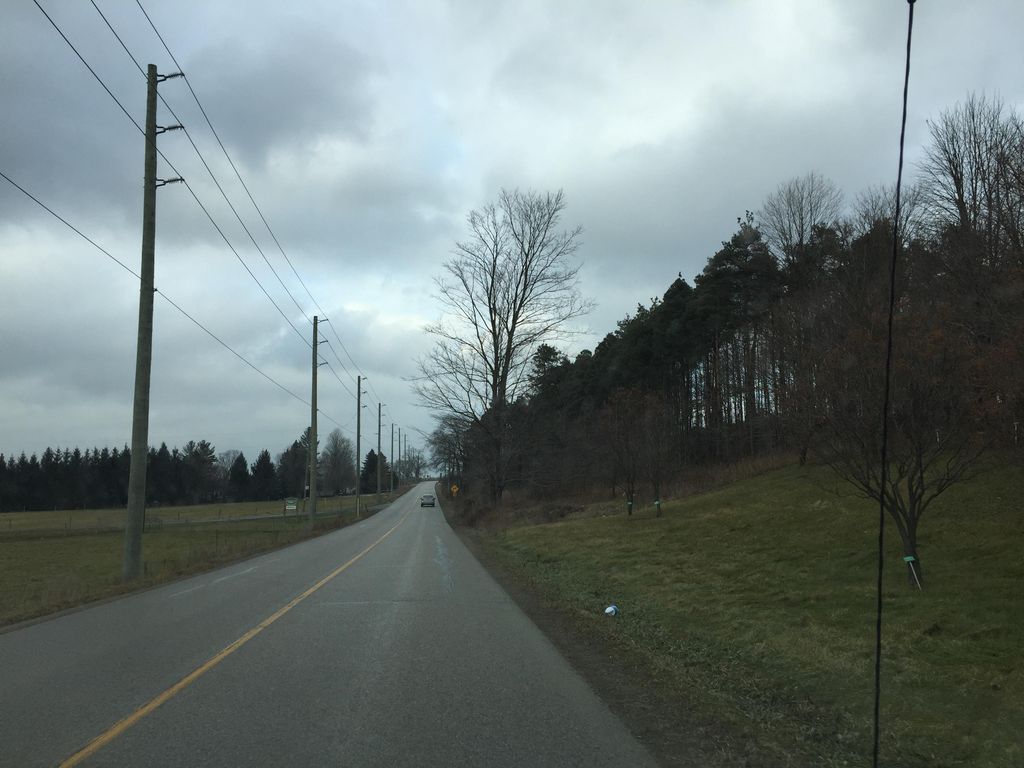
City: kitchener-waterloo